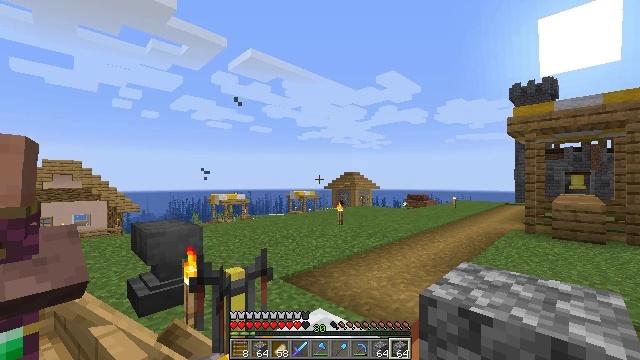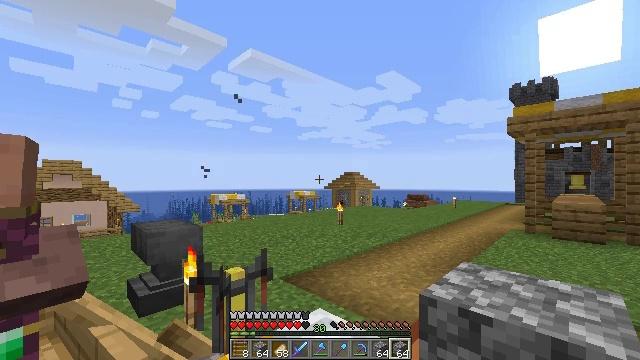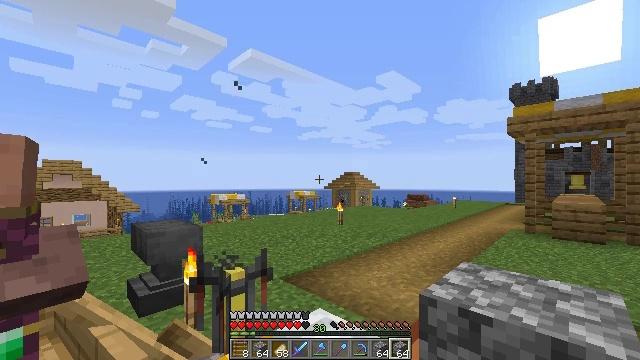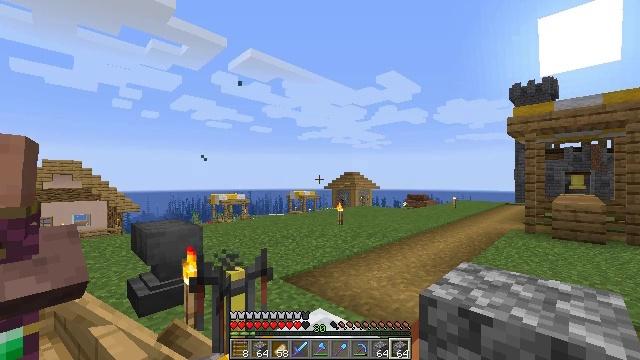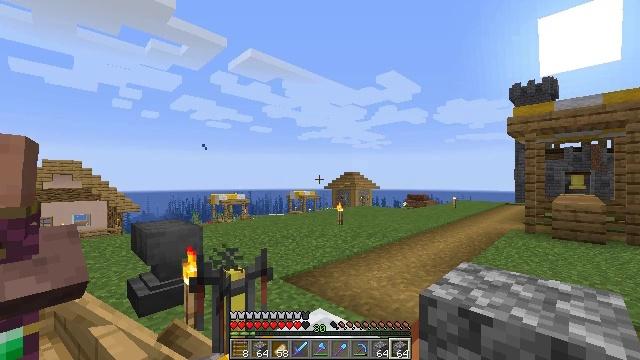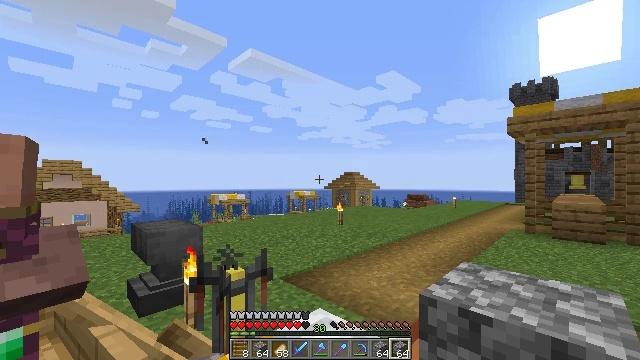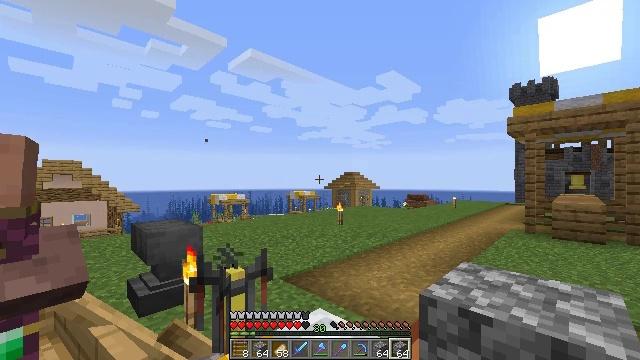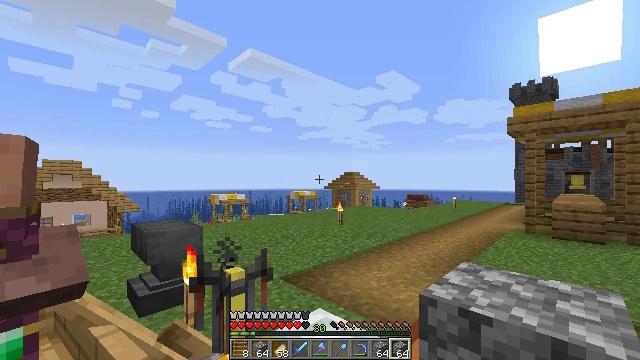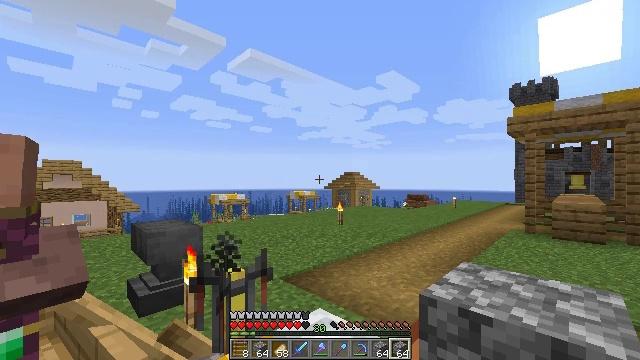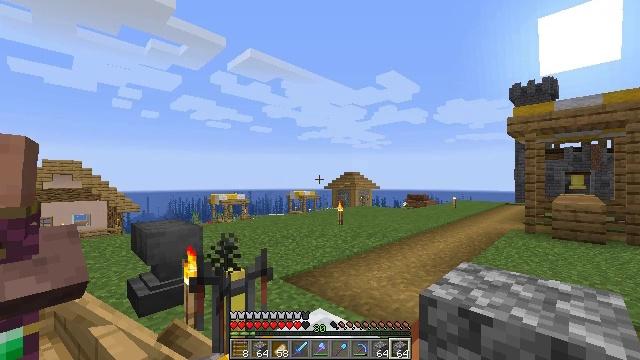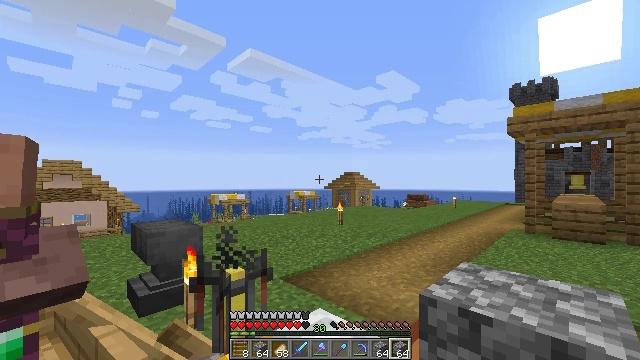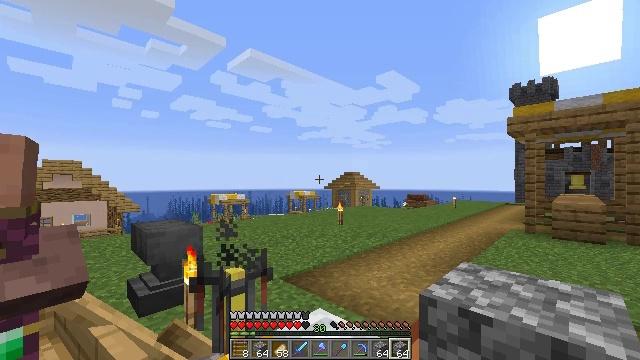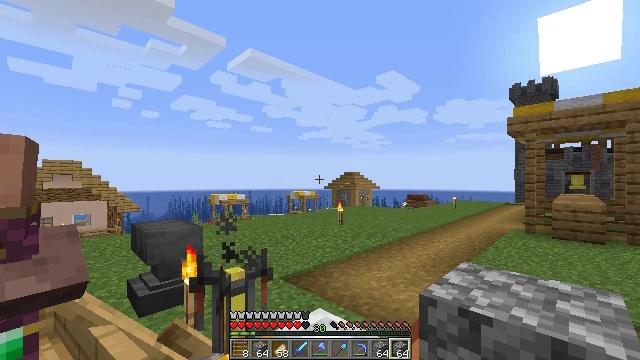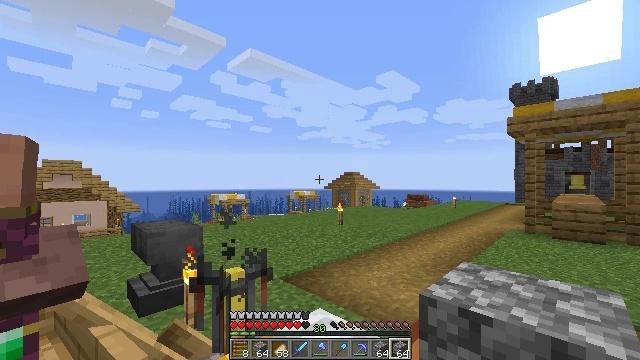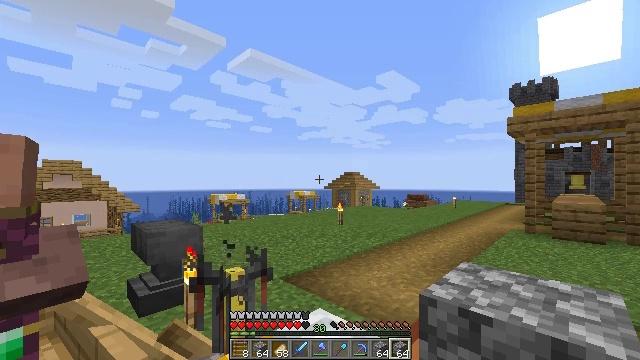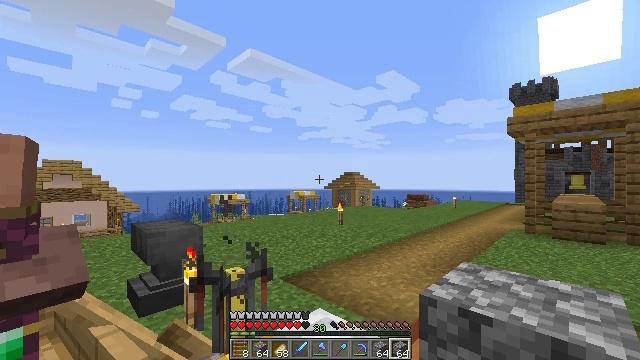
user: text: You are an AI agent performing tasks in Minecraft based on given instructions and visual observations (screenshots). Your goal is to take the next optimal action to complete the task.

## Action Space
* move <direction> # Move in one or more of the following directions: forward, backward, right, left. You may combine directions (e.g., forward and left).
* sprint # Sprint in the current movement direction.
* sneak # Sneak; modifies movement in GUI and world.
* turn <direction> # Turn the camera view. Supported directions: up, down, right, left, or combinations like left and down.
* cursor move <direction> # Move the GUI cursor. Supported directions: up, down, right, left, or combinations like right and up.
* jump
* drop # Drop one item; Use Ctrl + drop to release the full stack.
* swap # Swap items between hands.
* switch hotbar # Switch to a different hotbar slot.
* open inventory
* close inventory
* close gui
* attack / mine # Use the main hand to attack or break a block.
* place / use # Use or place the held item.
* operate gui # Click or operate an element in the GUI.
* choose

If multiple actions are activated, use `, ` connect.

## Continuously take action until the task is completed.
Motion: motion action
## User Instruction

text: Get a diamond hoe by crafting it.
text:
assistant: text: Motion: no_op
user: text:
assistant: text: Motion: no_op
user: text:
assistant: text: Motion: no_op
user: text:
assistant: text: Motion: no_op
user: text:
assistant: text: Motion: no_op
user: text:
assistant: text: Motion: no_op
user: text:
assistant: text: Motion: no_op
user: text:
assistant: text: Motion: no_op
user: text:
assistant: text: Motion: no_op
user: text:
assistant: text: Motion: no_op
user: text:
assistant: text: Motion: no_op
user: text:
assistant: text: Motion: no_op
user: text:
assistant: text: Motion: no_op
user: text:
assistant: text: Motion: no_op
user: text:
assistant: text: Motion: no_op
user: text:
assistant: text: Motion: no_op
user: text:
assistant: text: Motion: no_op
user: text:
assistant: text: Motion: no_op
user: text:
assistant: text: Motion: no_op
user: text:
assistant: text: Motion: no_op
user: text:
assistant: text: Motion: no_op
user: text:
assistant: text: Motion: no_op
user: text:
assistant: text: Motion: no_op
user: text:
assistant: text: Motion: no_op
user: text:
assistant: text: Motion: no_op
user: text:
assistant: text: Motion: no_op
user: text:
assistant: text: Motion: no_op
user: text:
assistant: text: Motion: no_op
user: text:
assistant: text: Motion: no_op
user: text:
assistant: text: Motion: no_op